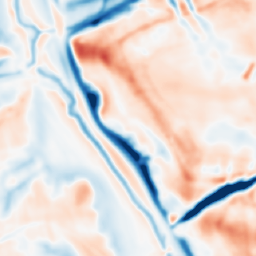
Category: multiscale
Decomposition family: dog
Decomposition parameters: sigma_low: 2
sigma_high: 10
Upsampling method: area
Upsampling parameters: scale: 2
Upsampling scale: 2